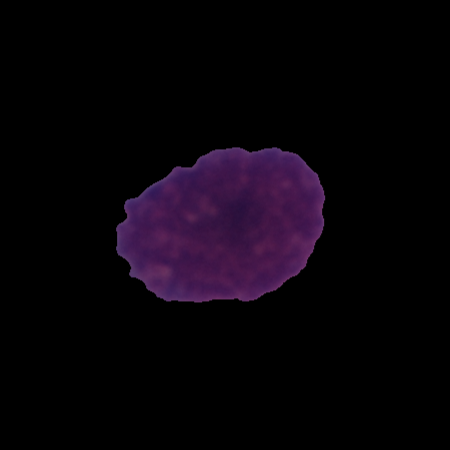
Label: cancer